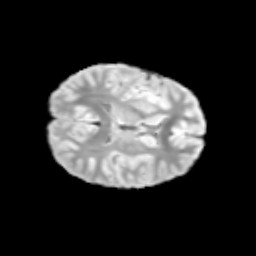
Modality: T2w
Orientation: axial
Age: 9
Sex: male
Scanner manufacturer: siemens
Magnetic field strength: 3 T
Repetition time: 3.8 s
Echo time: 0.07 s